The image is the raw acceleration waveform (amplitude versus time) of a rotating-machine vibration signal. Determine the machine's mechanical condition. Answer with exactly one of: normal, misalignment, unbalance, looseness.
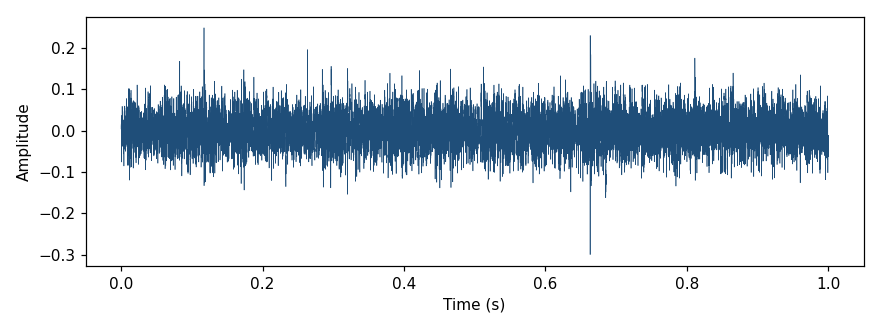
Answer: normal